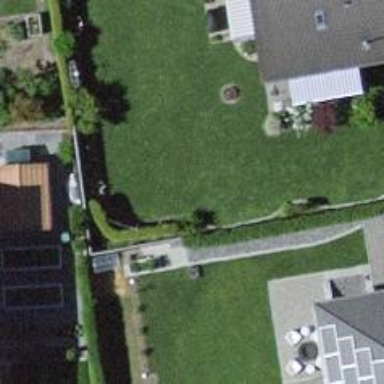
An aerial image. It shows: Hedge acting as barrier.